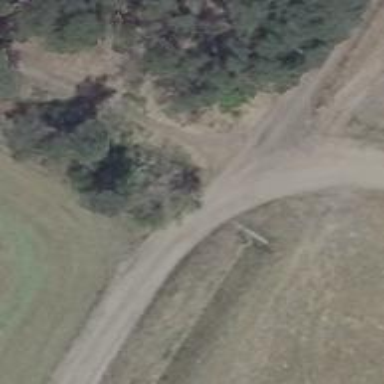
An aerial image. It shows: Track road with grade3 tracktype.